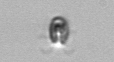
Label: Pyramimonas